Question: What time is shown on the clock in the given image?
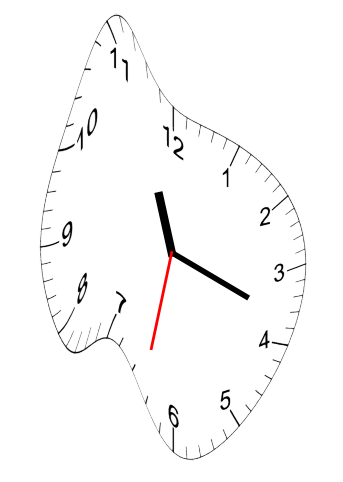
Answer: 11:18:32